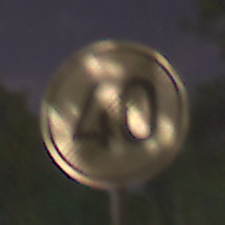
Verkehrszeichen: EndeGeschwindigkeit40
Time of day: Night
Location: Outdoor (Suburban)
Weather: PartlyCloudy
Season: NotSpecified
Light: Artificial